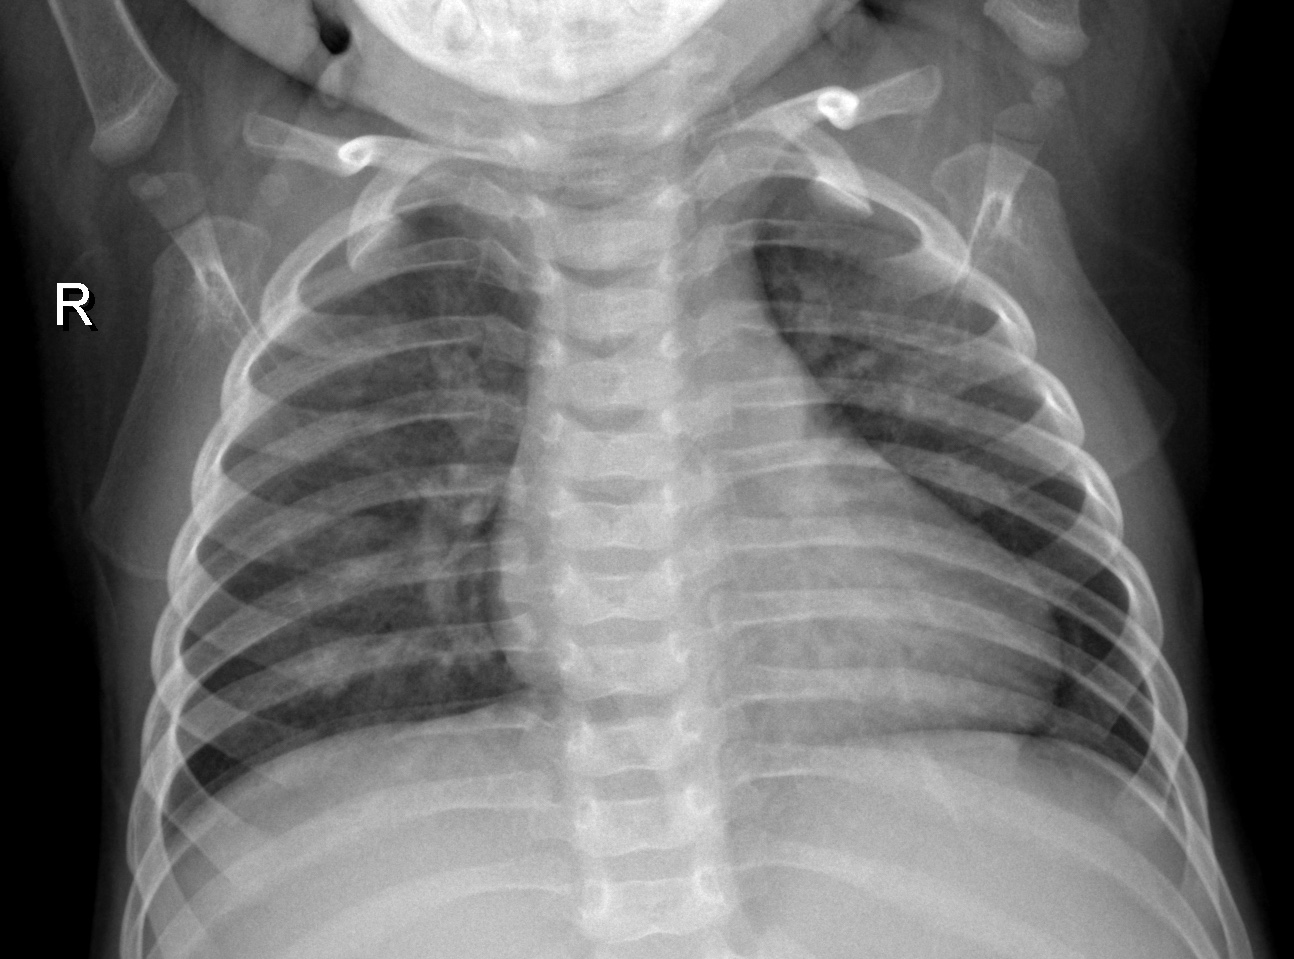
Diagnosis: NORMAL